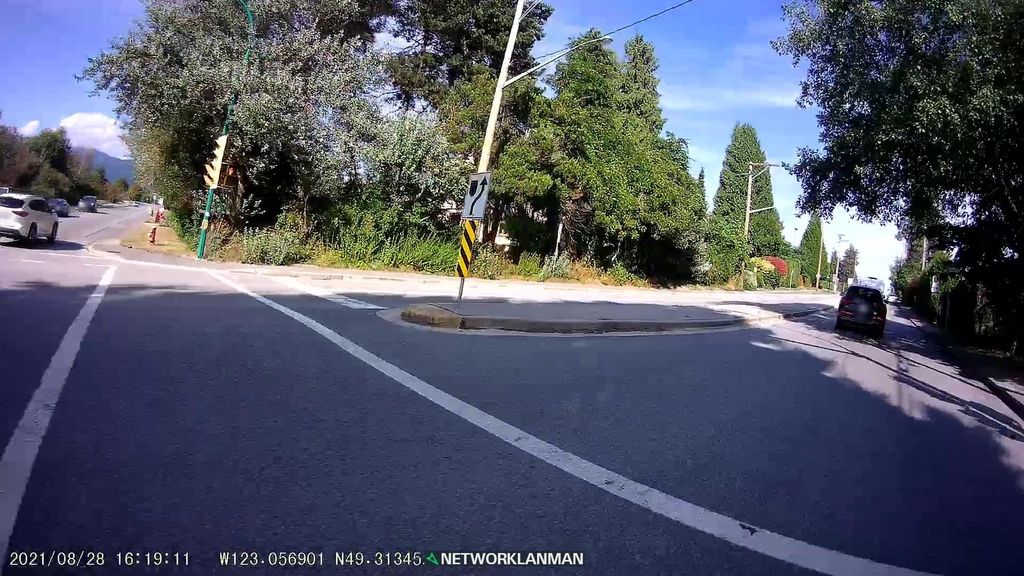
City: vancouver